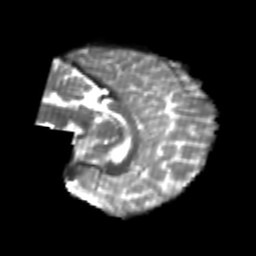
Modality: T2w
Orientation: sagittal
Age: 20
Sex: female
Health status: healthy
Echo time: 0.074 s